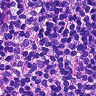
Metastatic tissue present: no